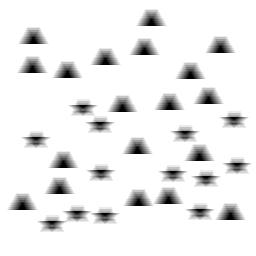
Squares: 0
Triangles: 19
Stars: 13
Total shapes: 32